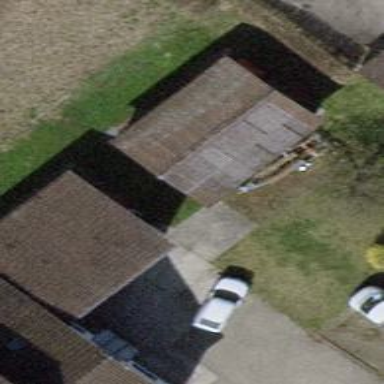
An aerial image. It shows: Pitched roof building.